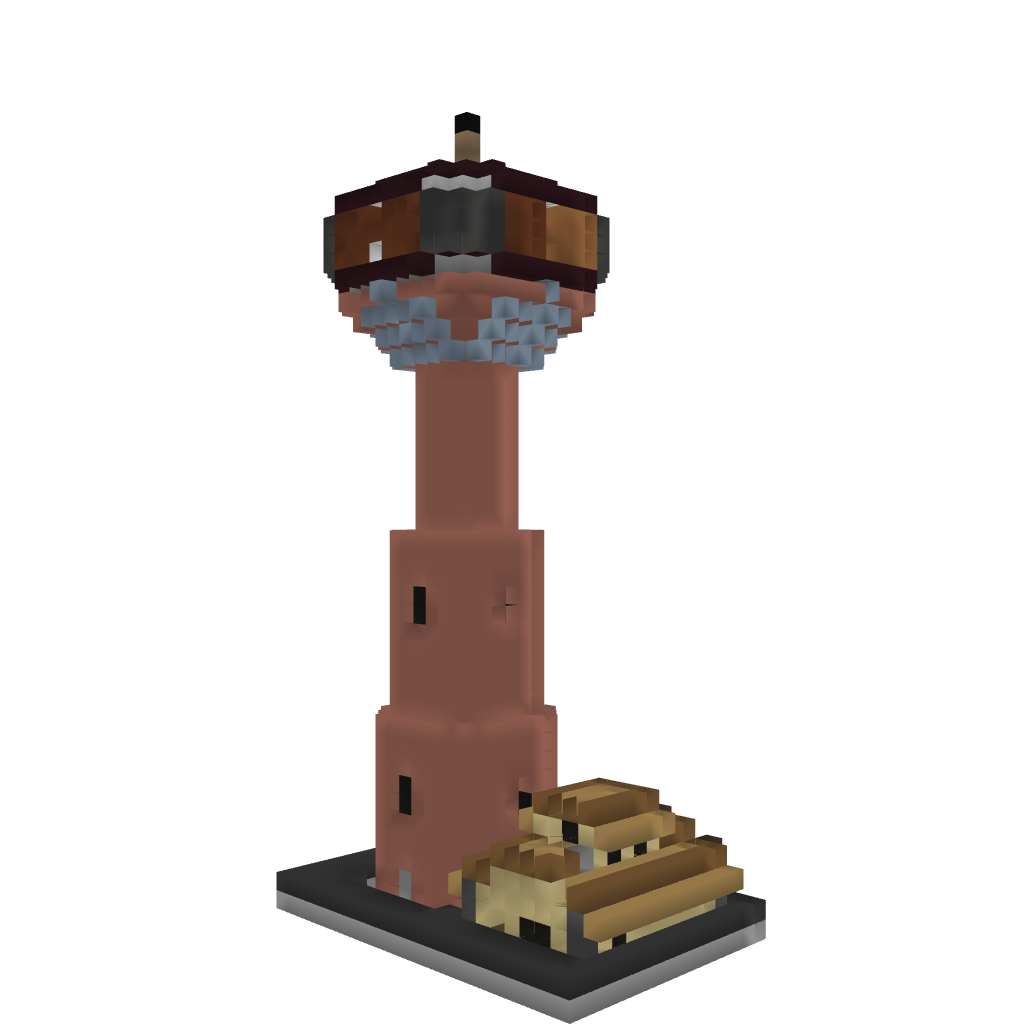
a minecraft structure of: Lighthouse With Keeper's Home